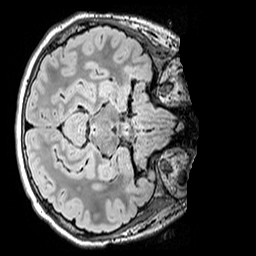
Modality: FLAIR
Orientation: axial
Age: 12
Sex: male
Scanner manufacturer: siemens
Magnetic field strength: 3 T
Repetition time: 5 s
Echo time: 0.388 s